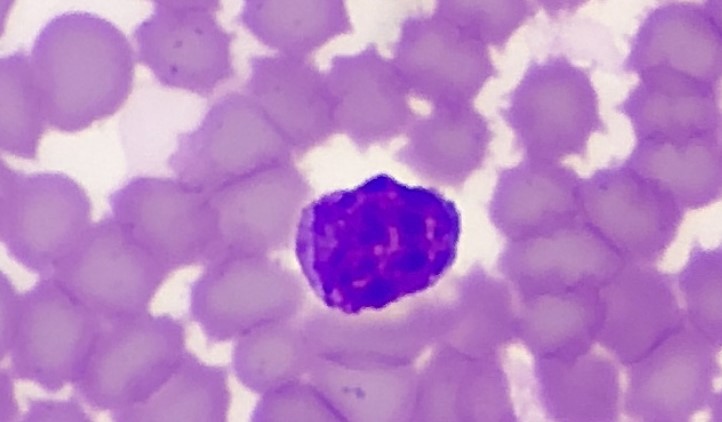
White blood cell type: Lymphocyte